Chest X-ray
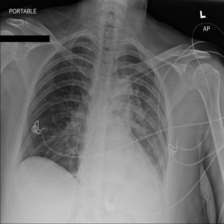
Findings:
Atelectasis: positive
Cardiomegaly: negative
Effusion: positive
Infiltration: positive
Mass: negative
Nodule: negative
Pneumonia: negative
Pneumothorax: negative
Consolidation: negative
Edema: negative
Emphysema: negative
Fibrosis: negative
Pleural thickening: negative
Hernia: negative